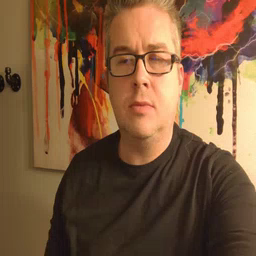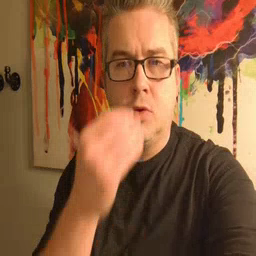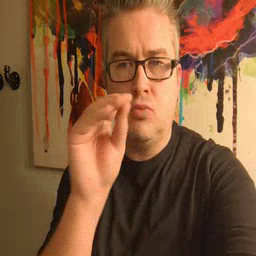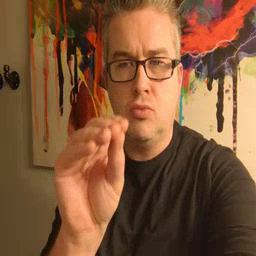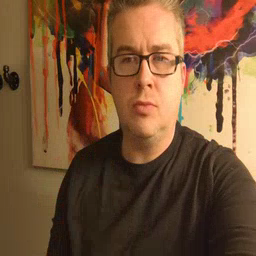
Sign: kiss